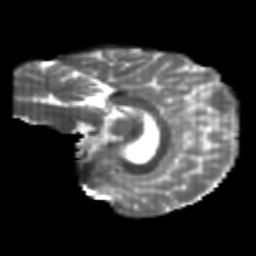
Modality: T2w
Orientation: sagittal
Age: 26
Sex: female
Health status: healthy
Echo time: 0.074 s